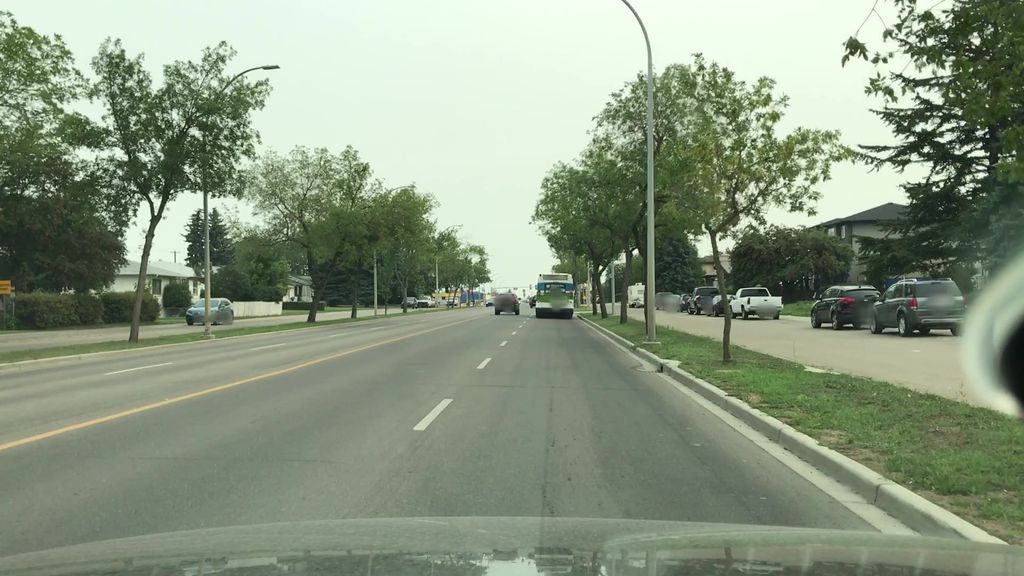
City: edmonton